Question: Im creating sql database and i have many different tables connectdd with different entity relationships.
Im currently working on 1:N relationship and im population data to tables using procedures.
I've made a little progress but i keep stumbling on tiny erros and i have problems fixing them.
I just got into one which i just cannot fix. I've been looking at a cold for like an hour now and im guess it might be right there but i just can't see it.
Anyway...
'''
CREATE TABLE CENIK (
ID_CENIK INTEGER NOT NULL,
CENA NUMBER(10) NOT NULL,
DATUM_OD DATE NOT NULL,
DATUM_DO DATE NOT NULL,
TK_ID_ARTIKEL NUMBER(10) NOT NULL
);
ALTER TABLE CENIK
ADD (CONSTRAINT PK_CENIK PRIMARY KEY (ID_CENIK));
ALTER TABLE CENIK
ADD (CONSTRAINT TK_CENIK_ID_ARTIKEL FOREIGN KEY
(TK_ID_ARTIKEL) REFERENCES ARTIKEL(ID_ARTIKEL));
'''
'''
--polnjenje tabele cenik
PROCEDURE polni_cenik(stevilo_cenikov NUMBER) IS
cena_artikla NUMBER(10);
datum_od DATE;
datum_do DATE;
c_tk_id_artikel NUMBER(10);
c_stevilo_artiklov int;
BEGIN
SELECT MAX(ID_ARTIKEL) INTO c_stevilo_artiklov FROM ARTIKEL;
FOR st14 IN 1..stevilo_cenikov LOOP
cena_artikla := dbms_random.value(1,9999);
datum_od := SYSDATE();
datum_do := SYSDATE();
datum_od := datum_od - dbms_random.value(0,1000);
datum_do := datum_do + dbms_random.value(0,1000);
c_tk_id_artikel := round(dbms_random.value(1,c_stevilo_artiklov));
INSERT INTO CENIK(ID_CENIK, DATUM_OD, DATUM_DO, TK_ID_ARTIKEL)
VALUES (st14, datum_od, datum_do, c_tk_id_artikel);
dbms_output.put_line (st14);
END LOOP;
COMMIT;
END;
'''

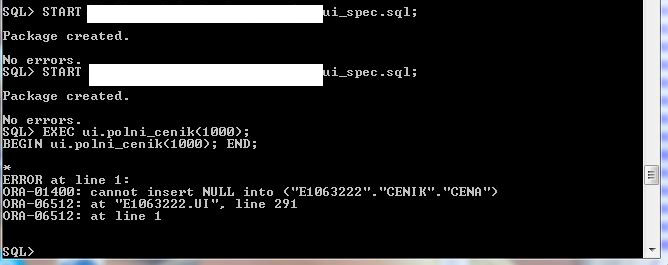
Answer: 'ime_kraja := ||' '|| TO_CHAR(st);' should be 'ime_kraja := TO_CHAR(st);' or you forgot something before the first '||'.